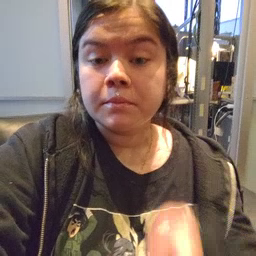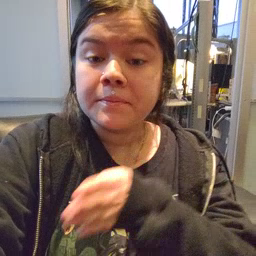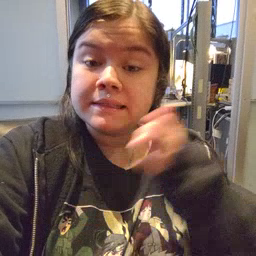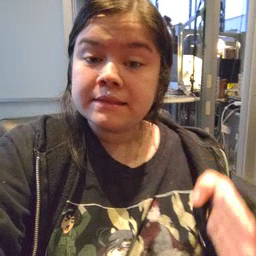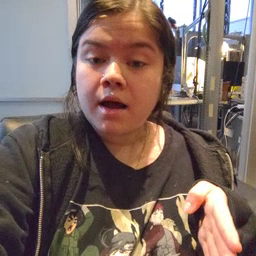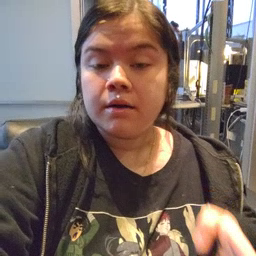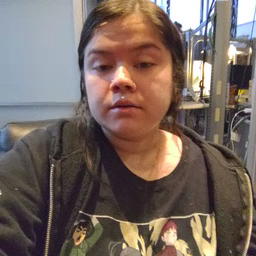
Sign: beside